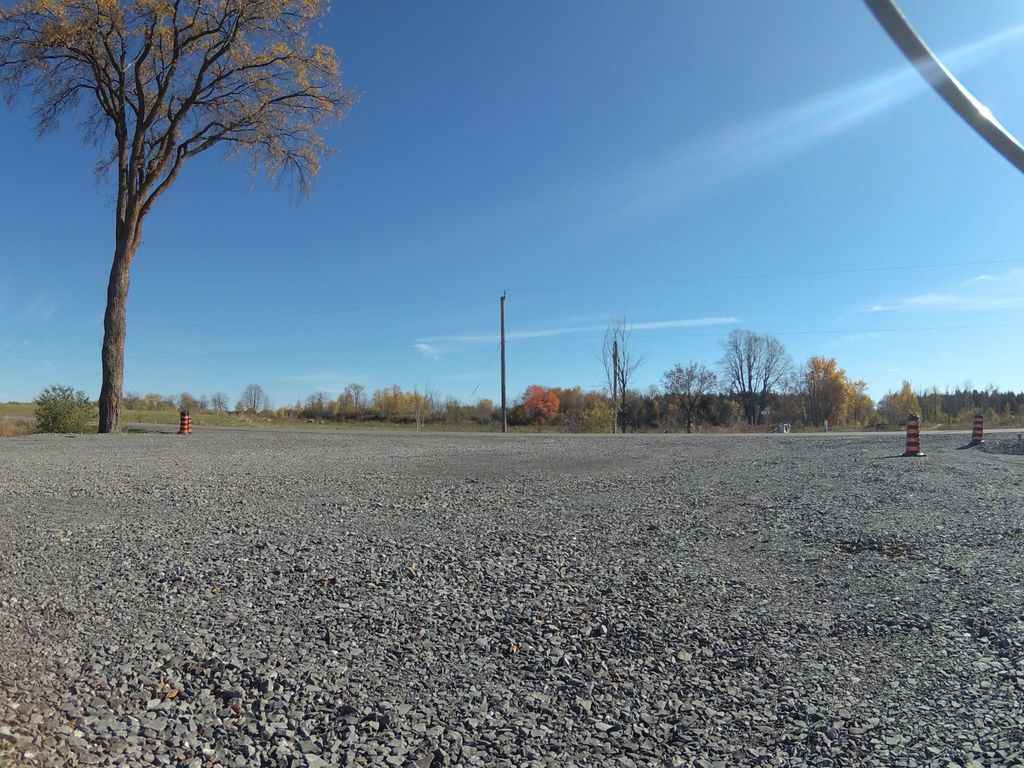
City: ottawa-gatineau